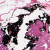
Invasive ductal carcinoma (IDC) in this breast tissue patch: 0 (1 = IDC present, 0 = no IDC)